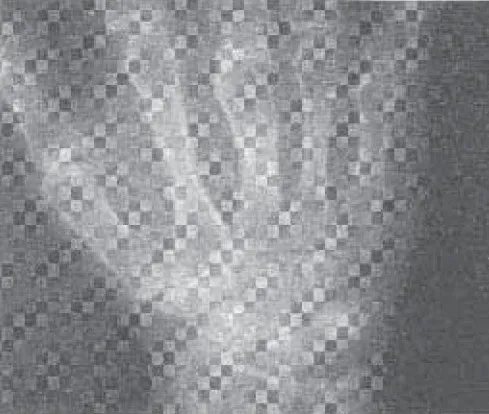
X-ray Left wrist and hand showing less osteolytic activity than previous film.
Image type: radiology (x_ray)